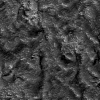
Atmospheric dust classification: not_dusty